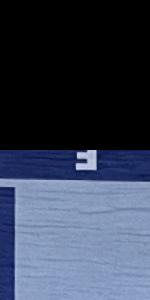
Label: Empty